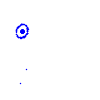
Particle: electron